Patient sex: F
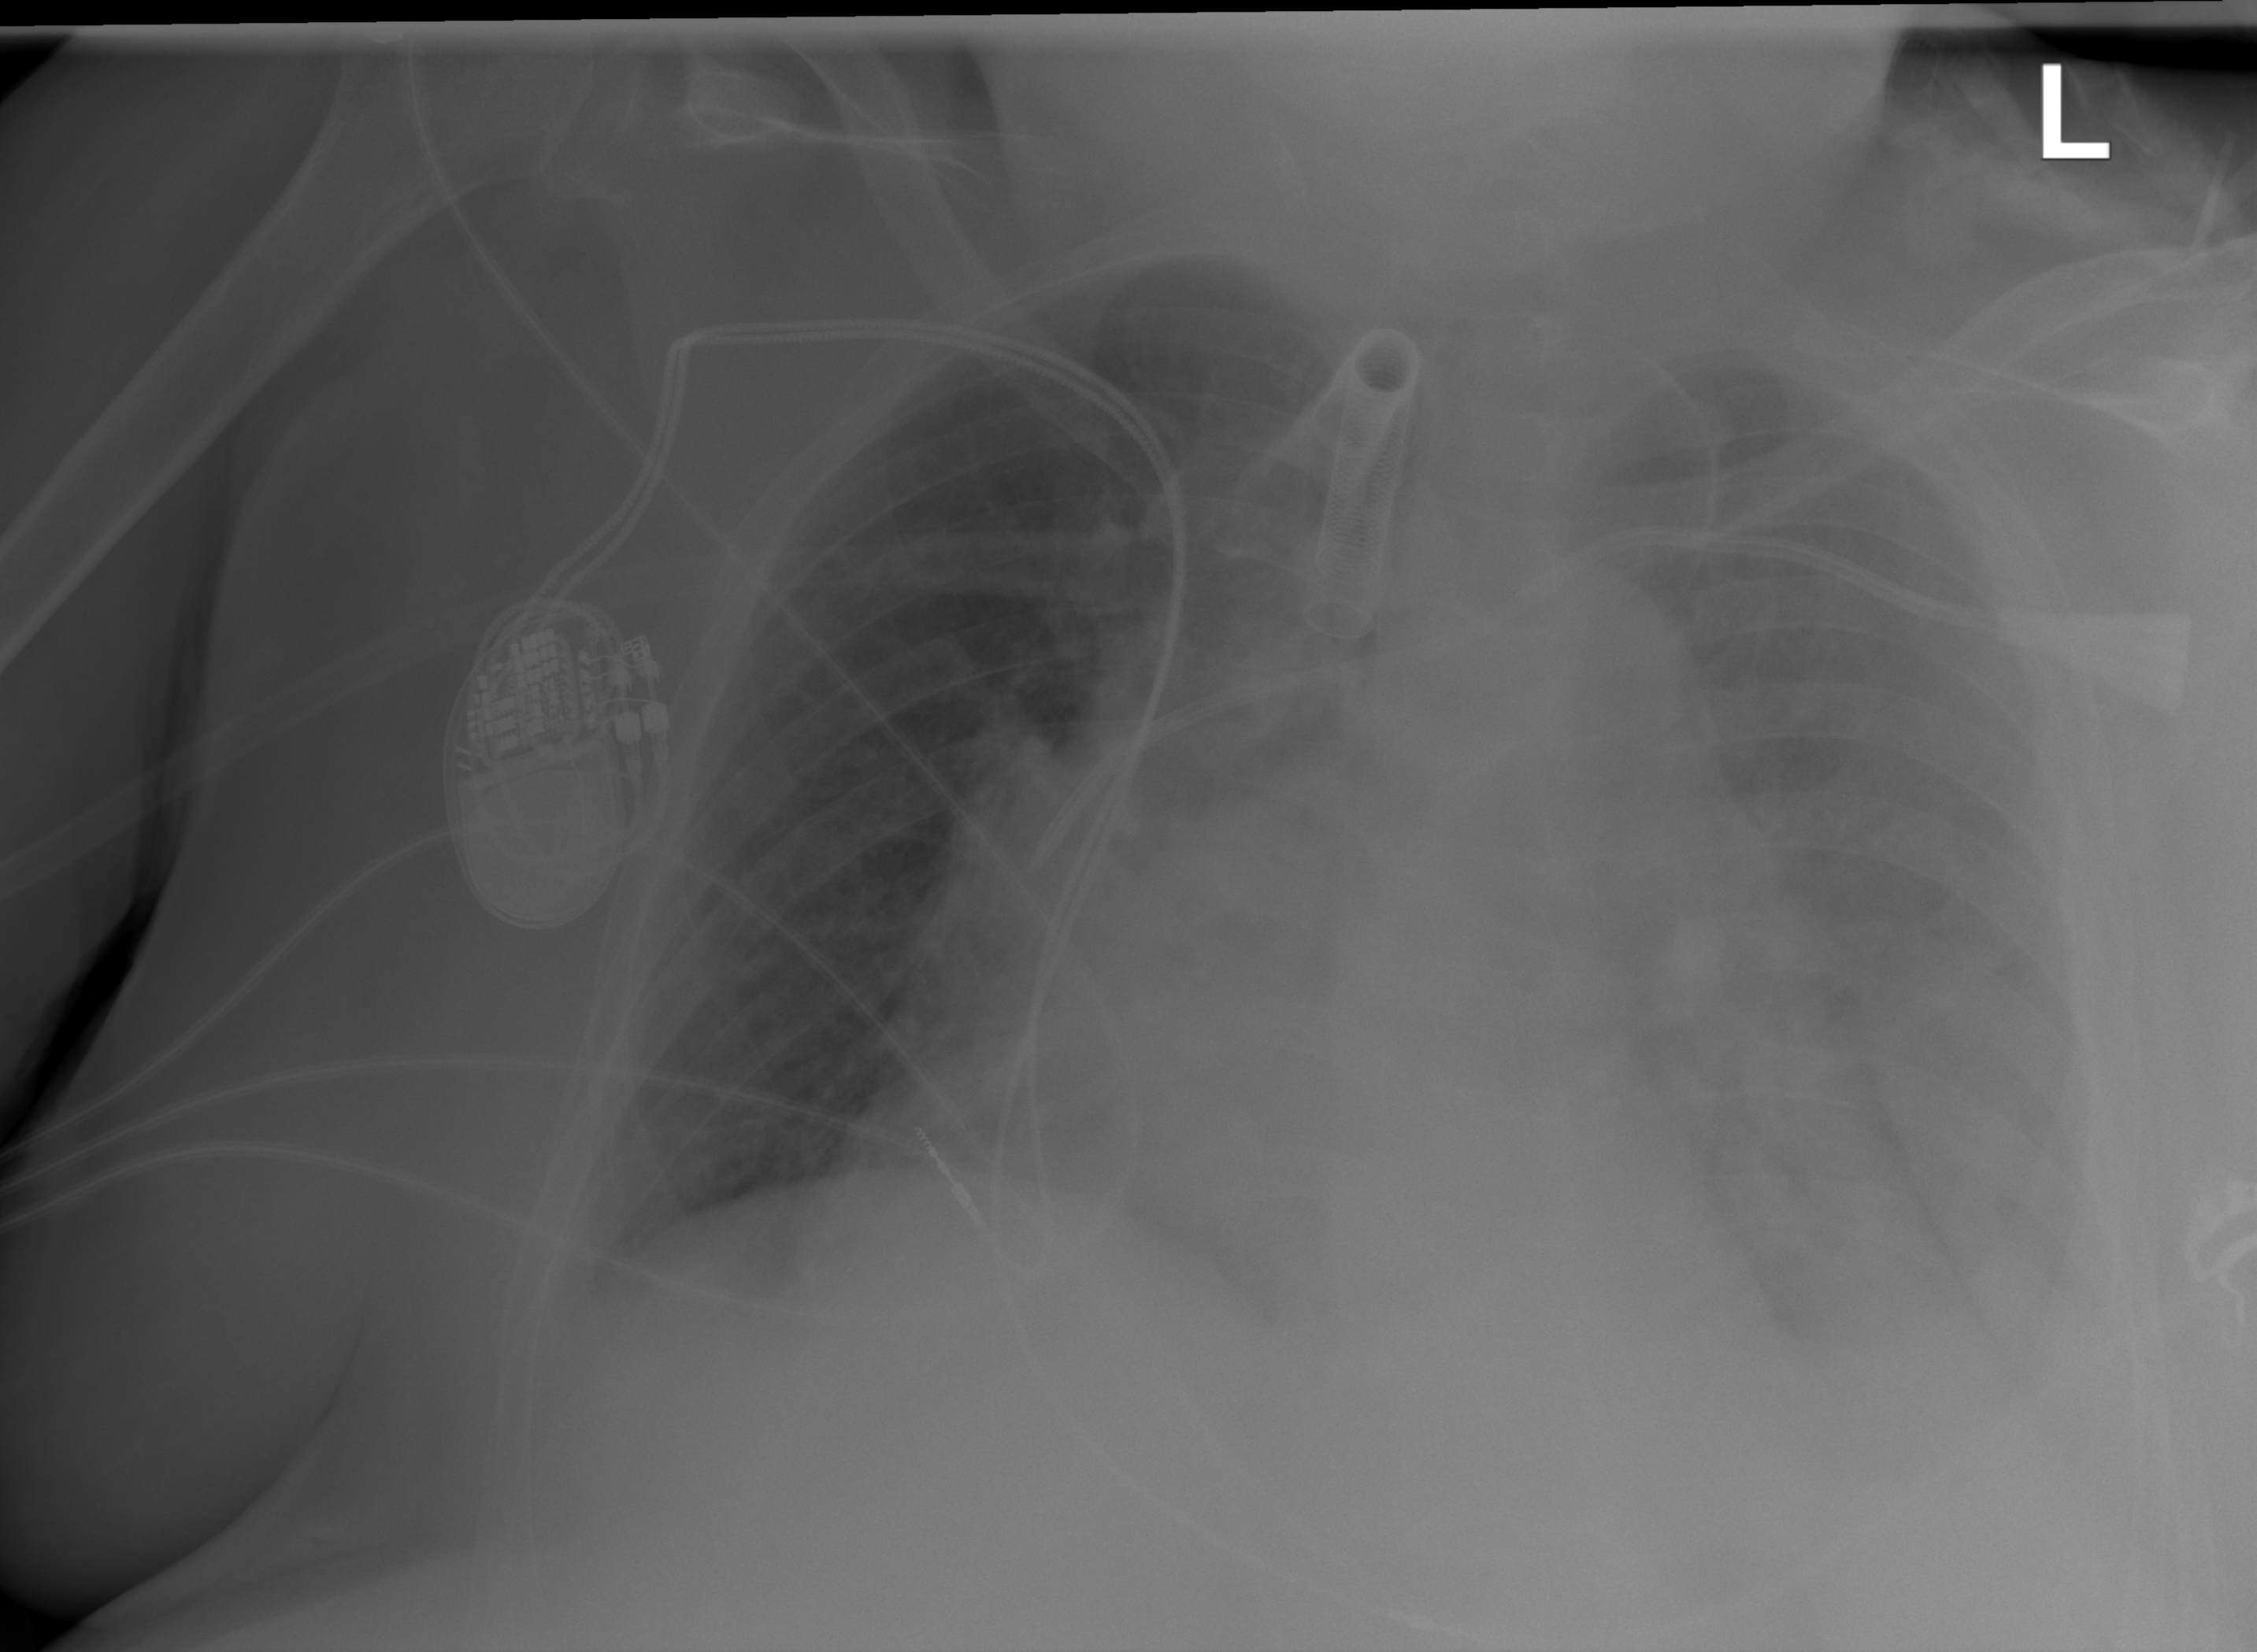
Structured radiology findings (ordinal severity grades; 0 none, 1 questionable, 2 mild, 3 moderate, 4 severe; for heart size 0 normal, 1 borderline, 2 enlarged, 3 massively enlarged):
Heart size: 3
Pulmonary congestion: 2
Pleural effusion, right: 1
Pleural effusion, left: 2
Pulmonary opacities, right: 2
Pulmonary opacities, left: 2
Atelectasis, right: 2
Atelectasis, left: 2